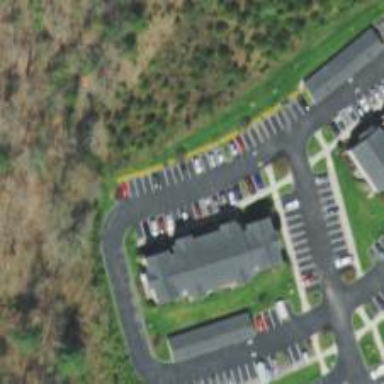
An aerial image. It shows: Parking space.